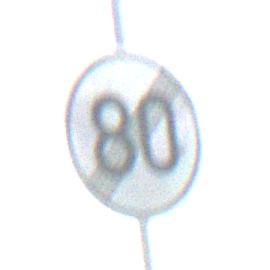
Verkehrszeichen: EndeGeschwindigkeit80
Umgebung: Outdoor, Nature
Tageszeit: SunriseSunset
Wetter: PartlyCloudy
Licht: Natural
Jahreszeit: NotSpecified
Kontrast: HighContrast